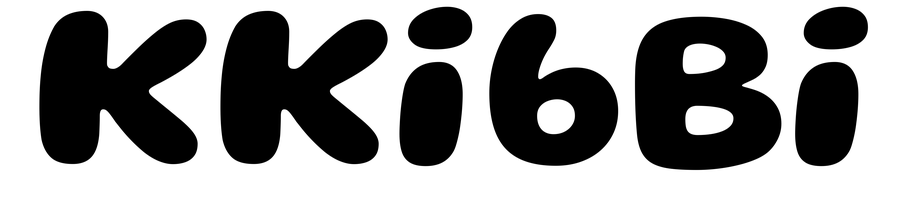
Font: Gluten_Bold